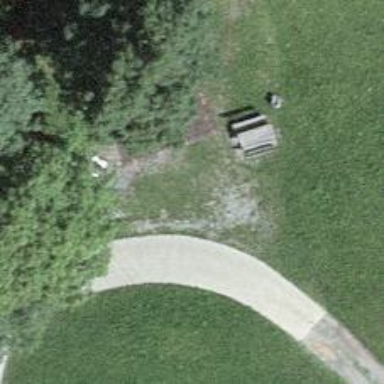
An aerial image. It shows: Lean-to shelter.